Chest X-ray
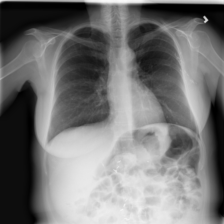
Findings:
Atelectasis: negative
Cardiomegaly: negative
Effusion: negative
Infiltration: positive
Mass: negative
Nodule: negative
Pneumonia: negative
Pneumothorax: negative
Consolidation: negative
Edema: negative
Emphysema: negative
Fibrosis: negative
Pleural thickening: negative
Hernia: negative